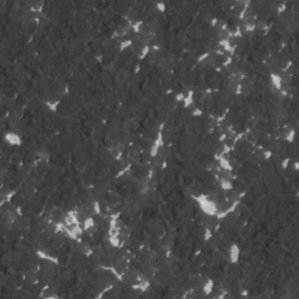
Label: frost